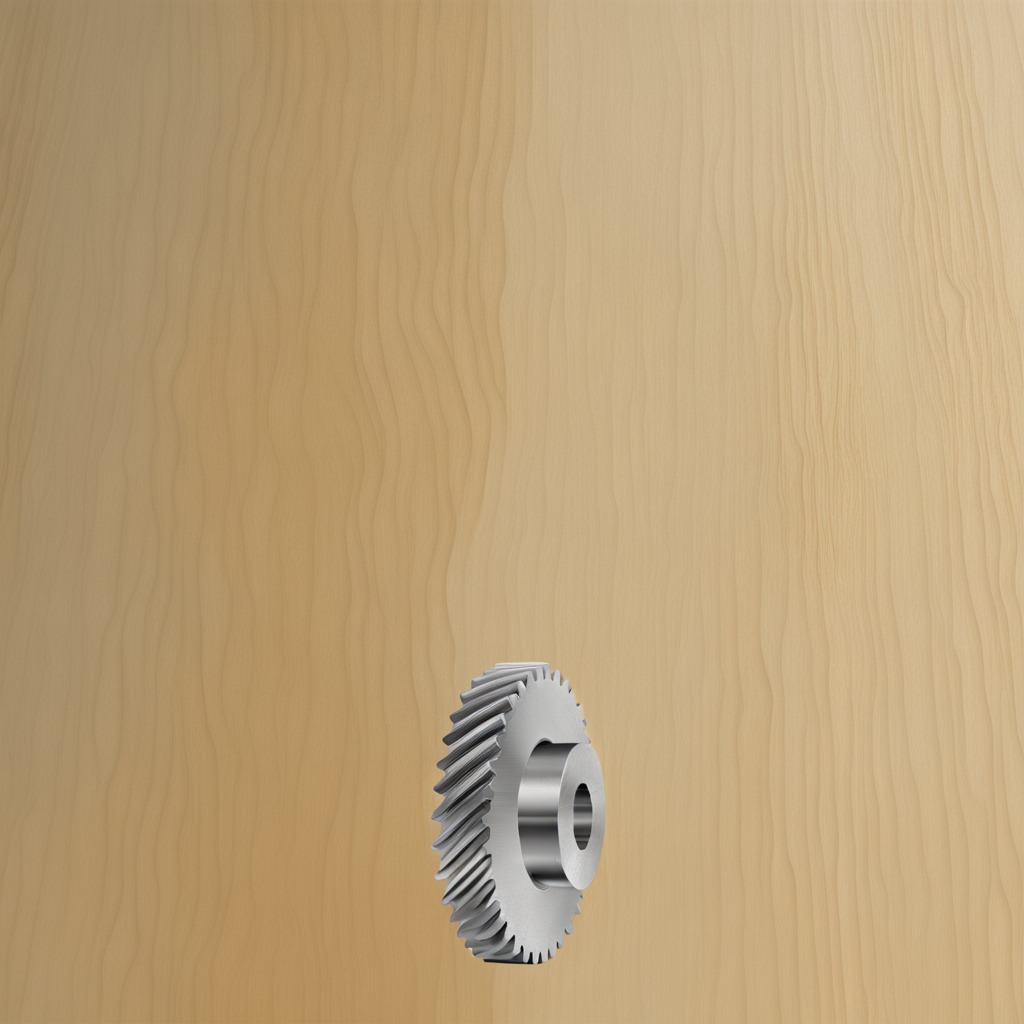
A steel gear with teeth is lying on the plywood surface in a paint workshop lit by afternoon window light.